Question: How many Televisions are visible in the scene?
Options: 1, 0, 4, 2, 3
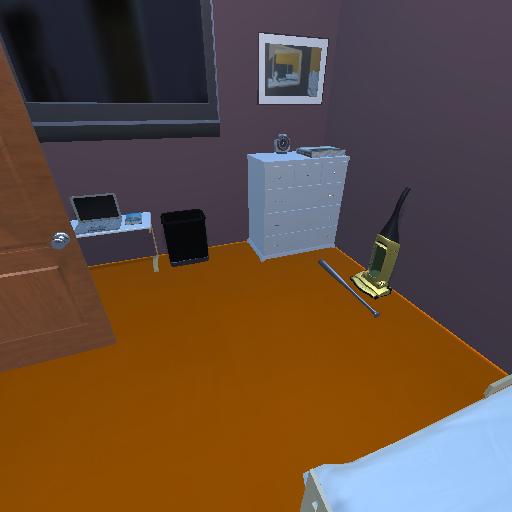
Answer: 1